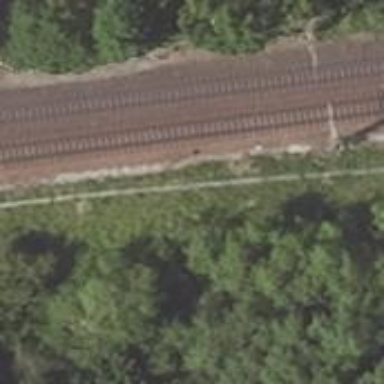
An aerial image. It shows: Railway signal.